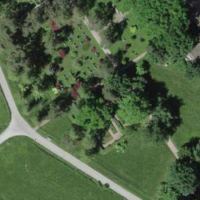
EUNIS habitat code: 53
Species observed at this site:
Lampyris noctiluca
Lathyrus pratensis
Filipendula ulmaria